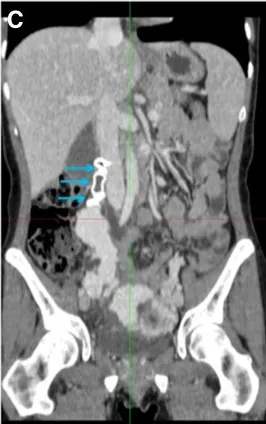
Contrast-enhanced MDCT after 24 h confirms (c) the correct placement of the plug (arrows).
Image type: radiology (ct)